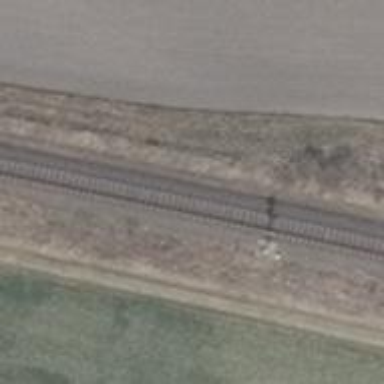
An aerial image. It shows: Railway milestone.